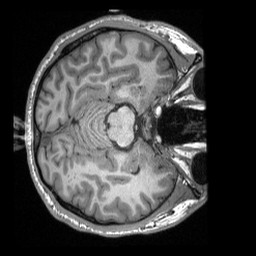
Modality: T1w
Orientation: axial
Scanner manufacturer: siemens
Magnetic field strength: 3 T
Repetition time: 2.3 s
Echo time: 0.00308 s